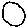
Label: circle